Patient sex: F
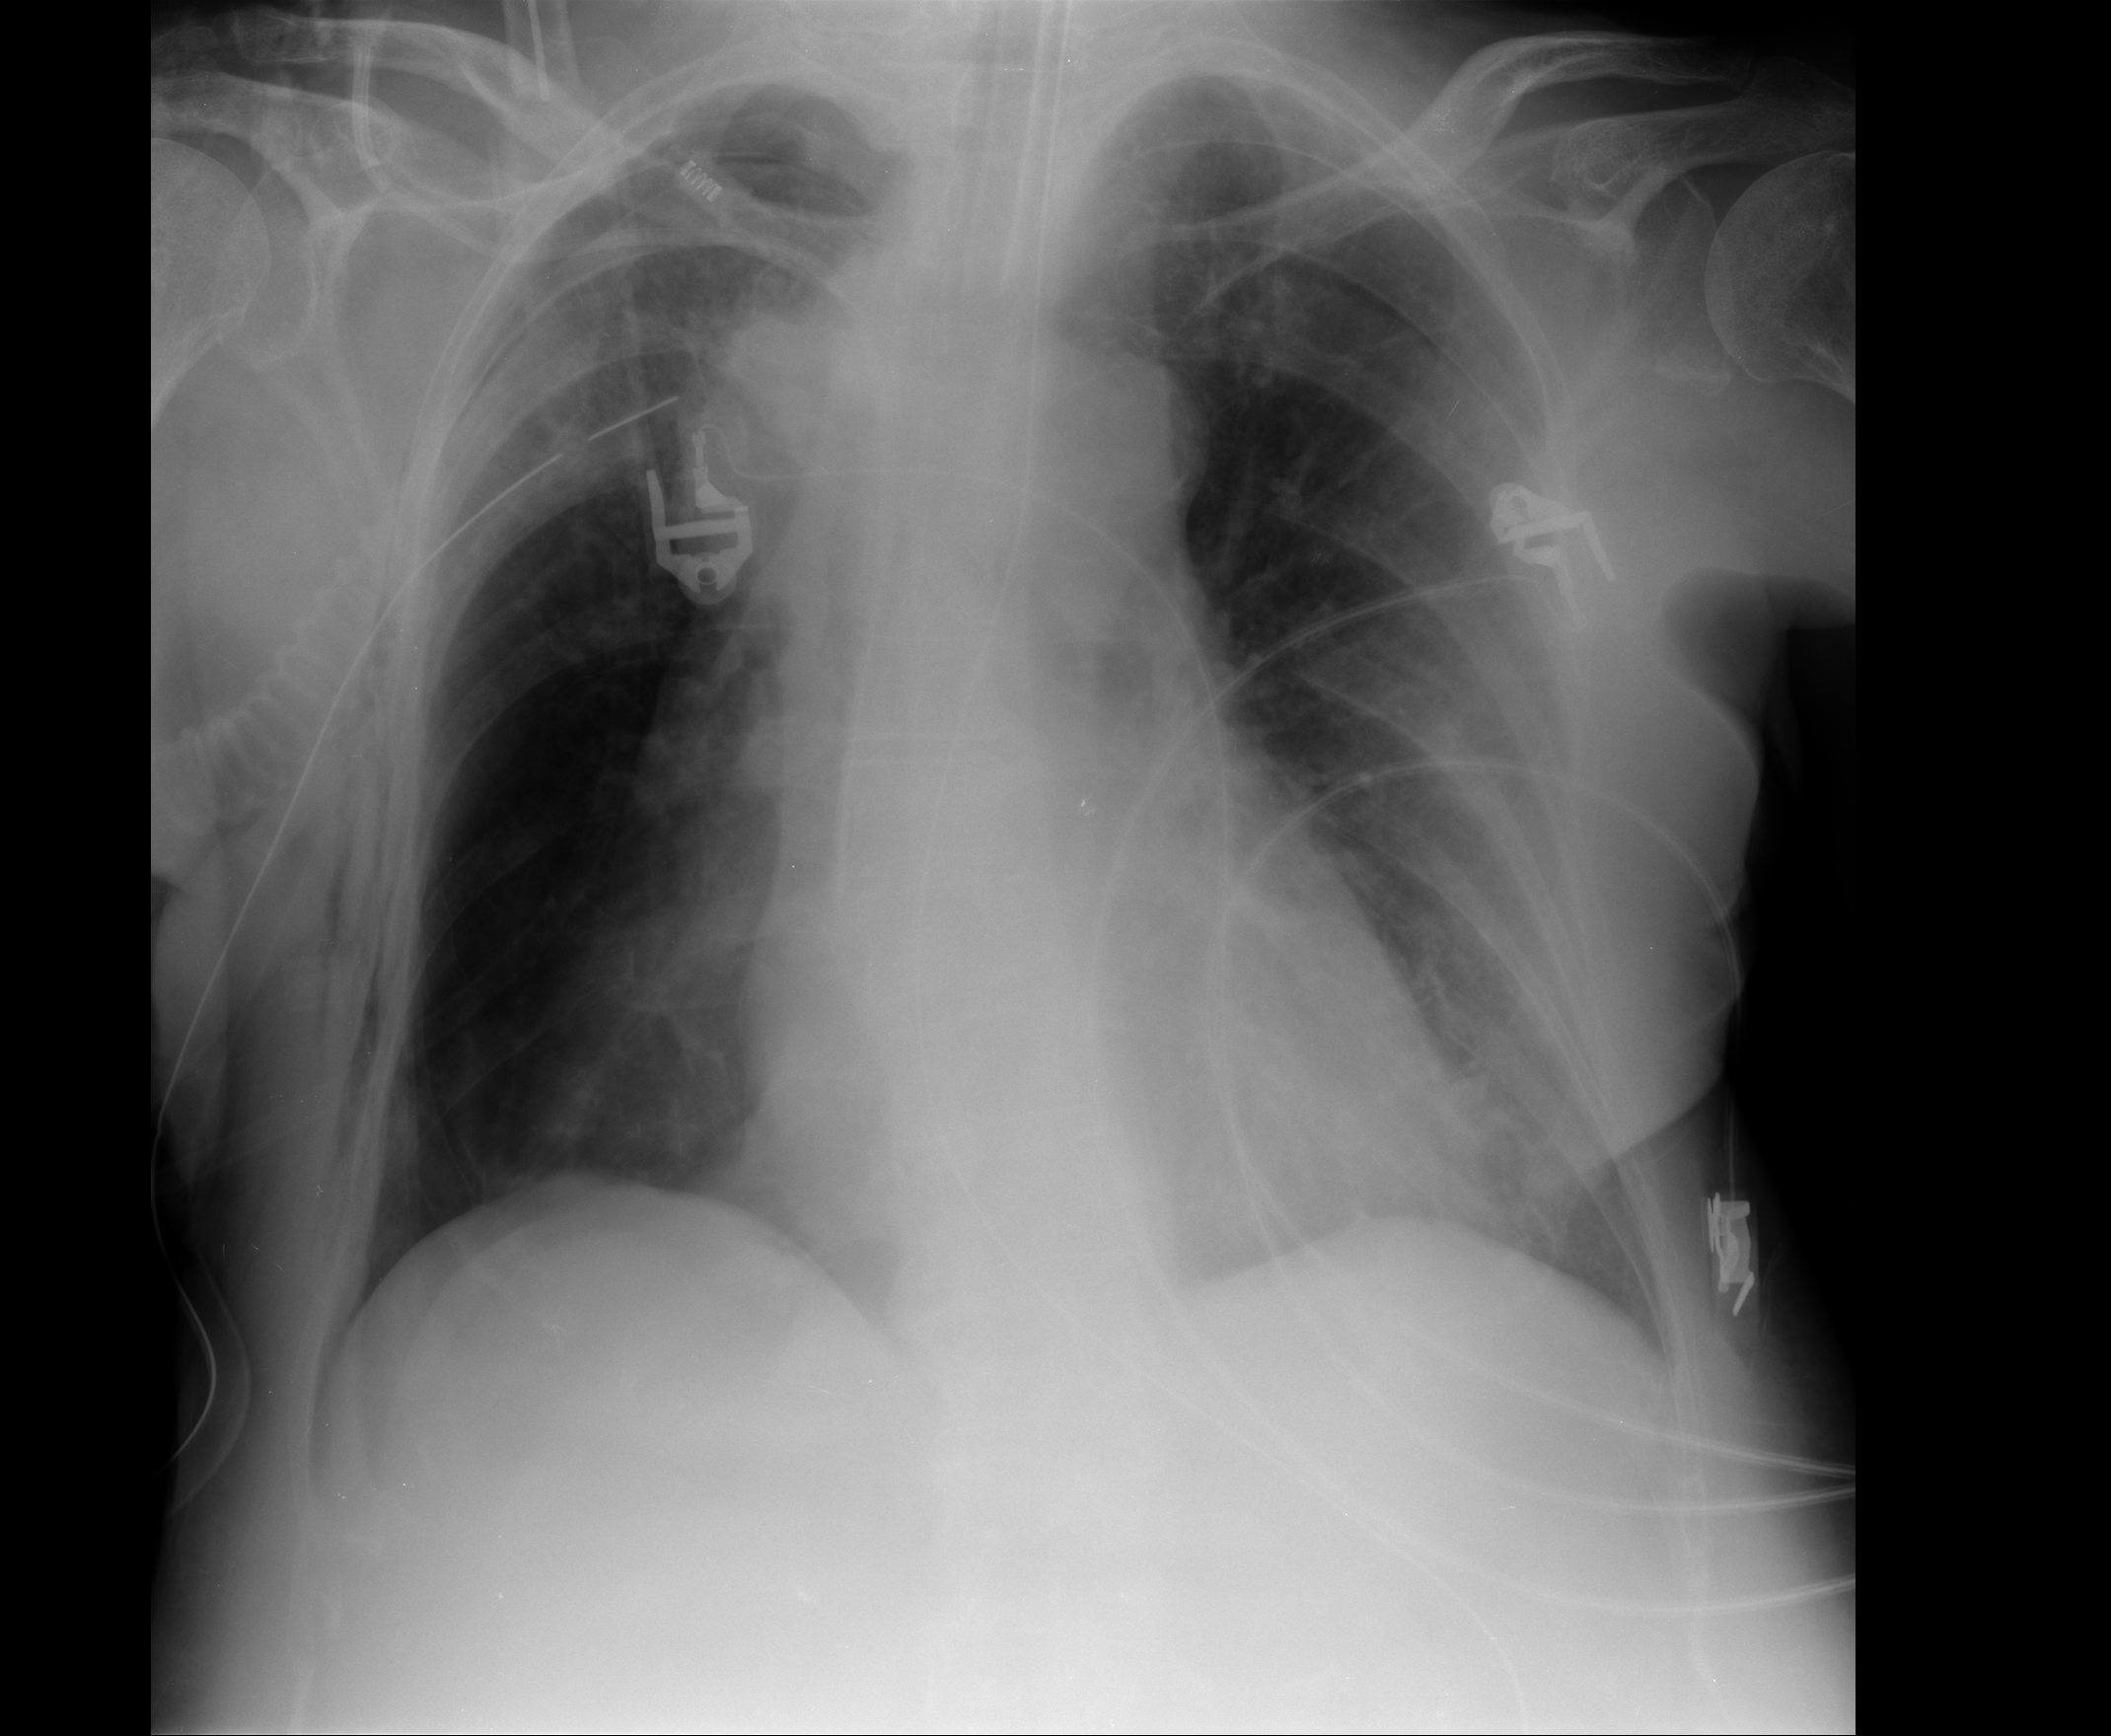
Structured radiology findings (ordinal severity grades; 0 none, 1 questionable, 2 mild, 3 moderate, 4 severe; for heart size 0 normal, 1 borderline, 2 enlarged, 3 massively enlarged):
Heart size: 0
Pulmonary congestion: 0
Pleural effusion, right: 1
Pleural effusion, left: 0
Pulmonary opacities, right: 2
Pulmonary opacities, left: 0
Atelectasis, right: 2
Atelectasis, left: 2